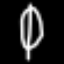
Label: leaf